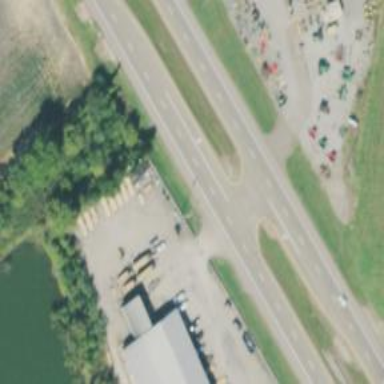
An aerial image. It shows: Trunk expressway with asphalt surface. It is dual carriageway.